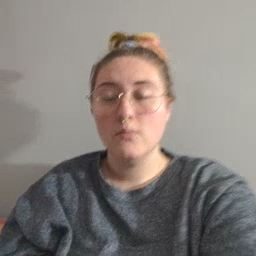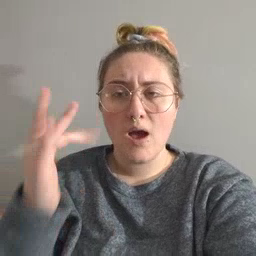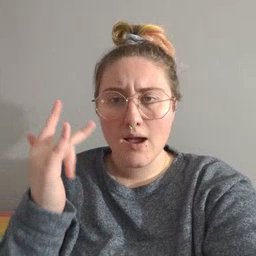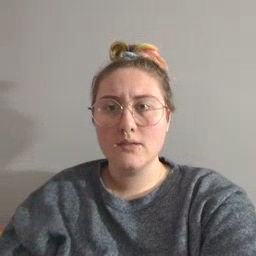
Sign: why